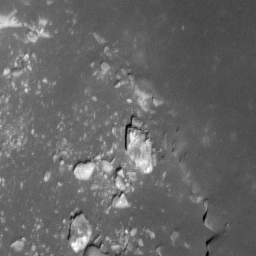
Pit: Copernicus LB2
Host crater: Copernicus
Host type: impact_melt
Lunar coordinates: latitude 10.059, longitude 339.804